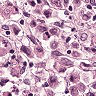
Metastatic tissue present: yes